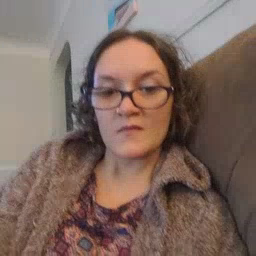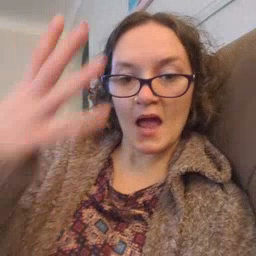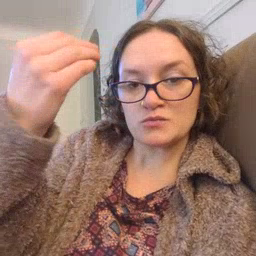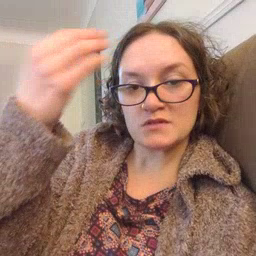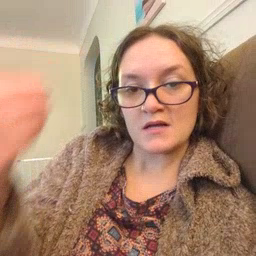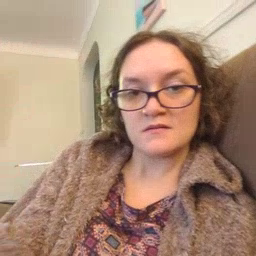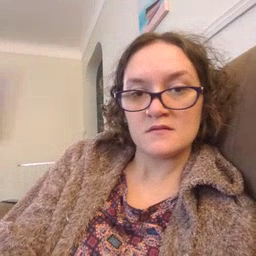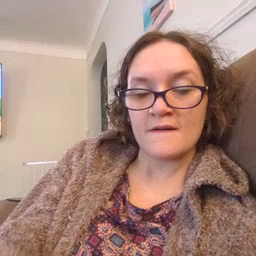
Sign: outside